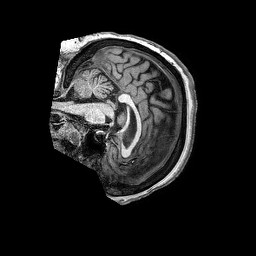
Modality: T1w
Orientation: sagittal
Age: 61
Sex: female
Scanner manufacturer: philips
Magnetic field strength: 3 T
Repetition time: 0.00678 s
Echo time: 0.00305 s